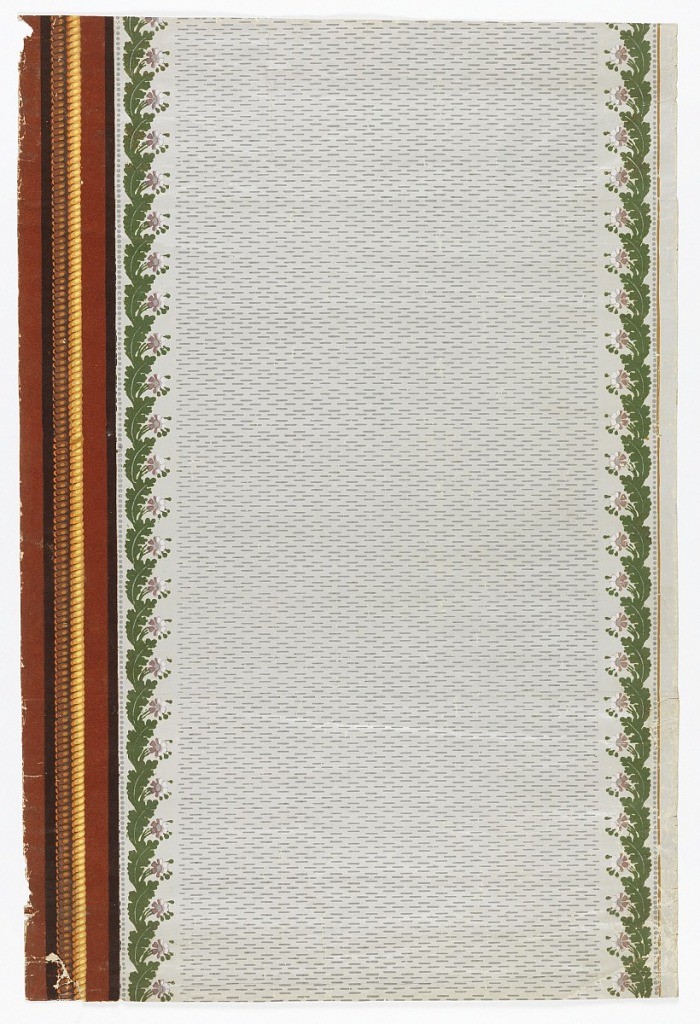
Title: Sidewall
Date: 1810–20
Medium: Block printed on handmade paper
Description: Wide area of all-over pattern of gray lines on gray satin ground, flanked by two vertical bands of white and lavender flowers and green flock leaves,and one band of brown rope on flocked maroon ground.